Question: I'm using pdfbox & itextpdf to create very simple invoices in pdf format.
We're creating raw invoice text files in an erp system outside of java - so the only thing i have to do combining the textfile with a (pdf) template. (Thats not the problem. ;) )
It's working fine - but I found now an indentation error in the pdf: After the header of the table, the indentation goes wrong ().
What I'm doing wrong?
Thats the code, producing the sample pdf:
'''
final File outputFile = this.createTmpFile();
final Document document = new Document(PageSize.A4);
PdfWriter.getInstance(document, new FileOutputStream(outputFile));
document.open();
final StringBuffer testText = new StringBuffer();
testText.append(" 21.12.2012
");
testText.append("
");
testText.append("
");
testText.append("
");
testText.append("Invoice
");
testText.append("
");
testText.append("
");
testText.append("Amount Description CUR Price
");
testText.append("===========================================================================
");
testText.append("
");
testText.append(" 1 Order #E41141454 from 01.01.2012: EUR 21,21
");
testText.append(" nice text, nice text, nice text, nice text,
");
testText.append(" nice text, nice text, nice text, nice text,
");
testText.append("
");
testText.append(" Status: online
");
final Paragraph para = new Paragraph();
para.setFont(new Font(FontFamily.COURIER, 8.6f));
para.setAlignment(Element.ALIGN_UNDEFINED);
para.setLeading(1.2f, 1.2f);
final String t = testText.toString();
para.add(t);
document.add(para);
document.close();
'''

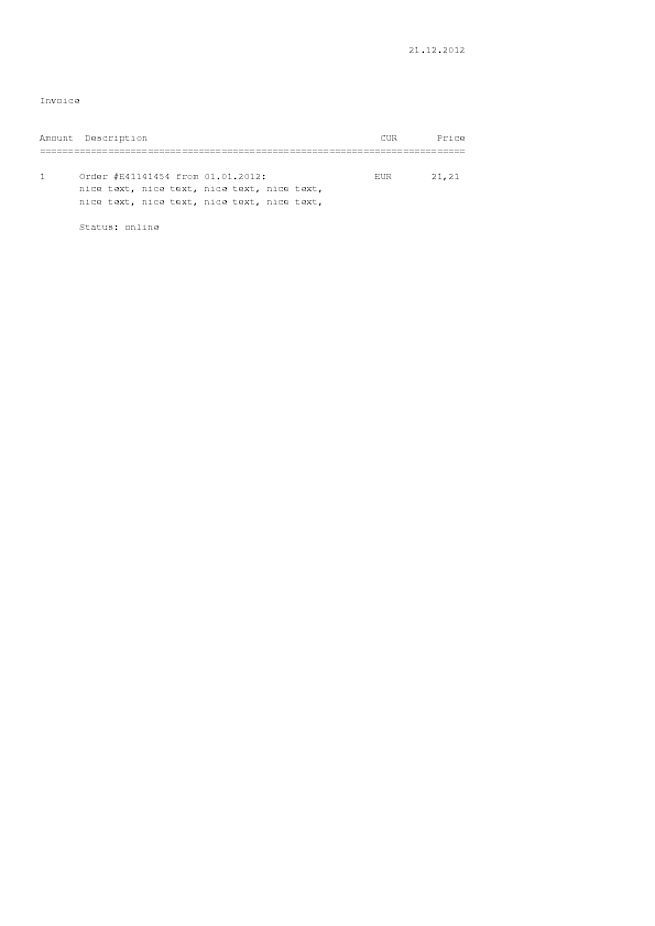
Answer: !
We updated from itextpdf to